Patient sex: F
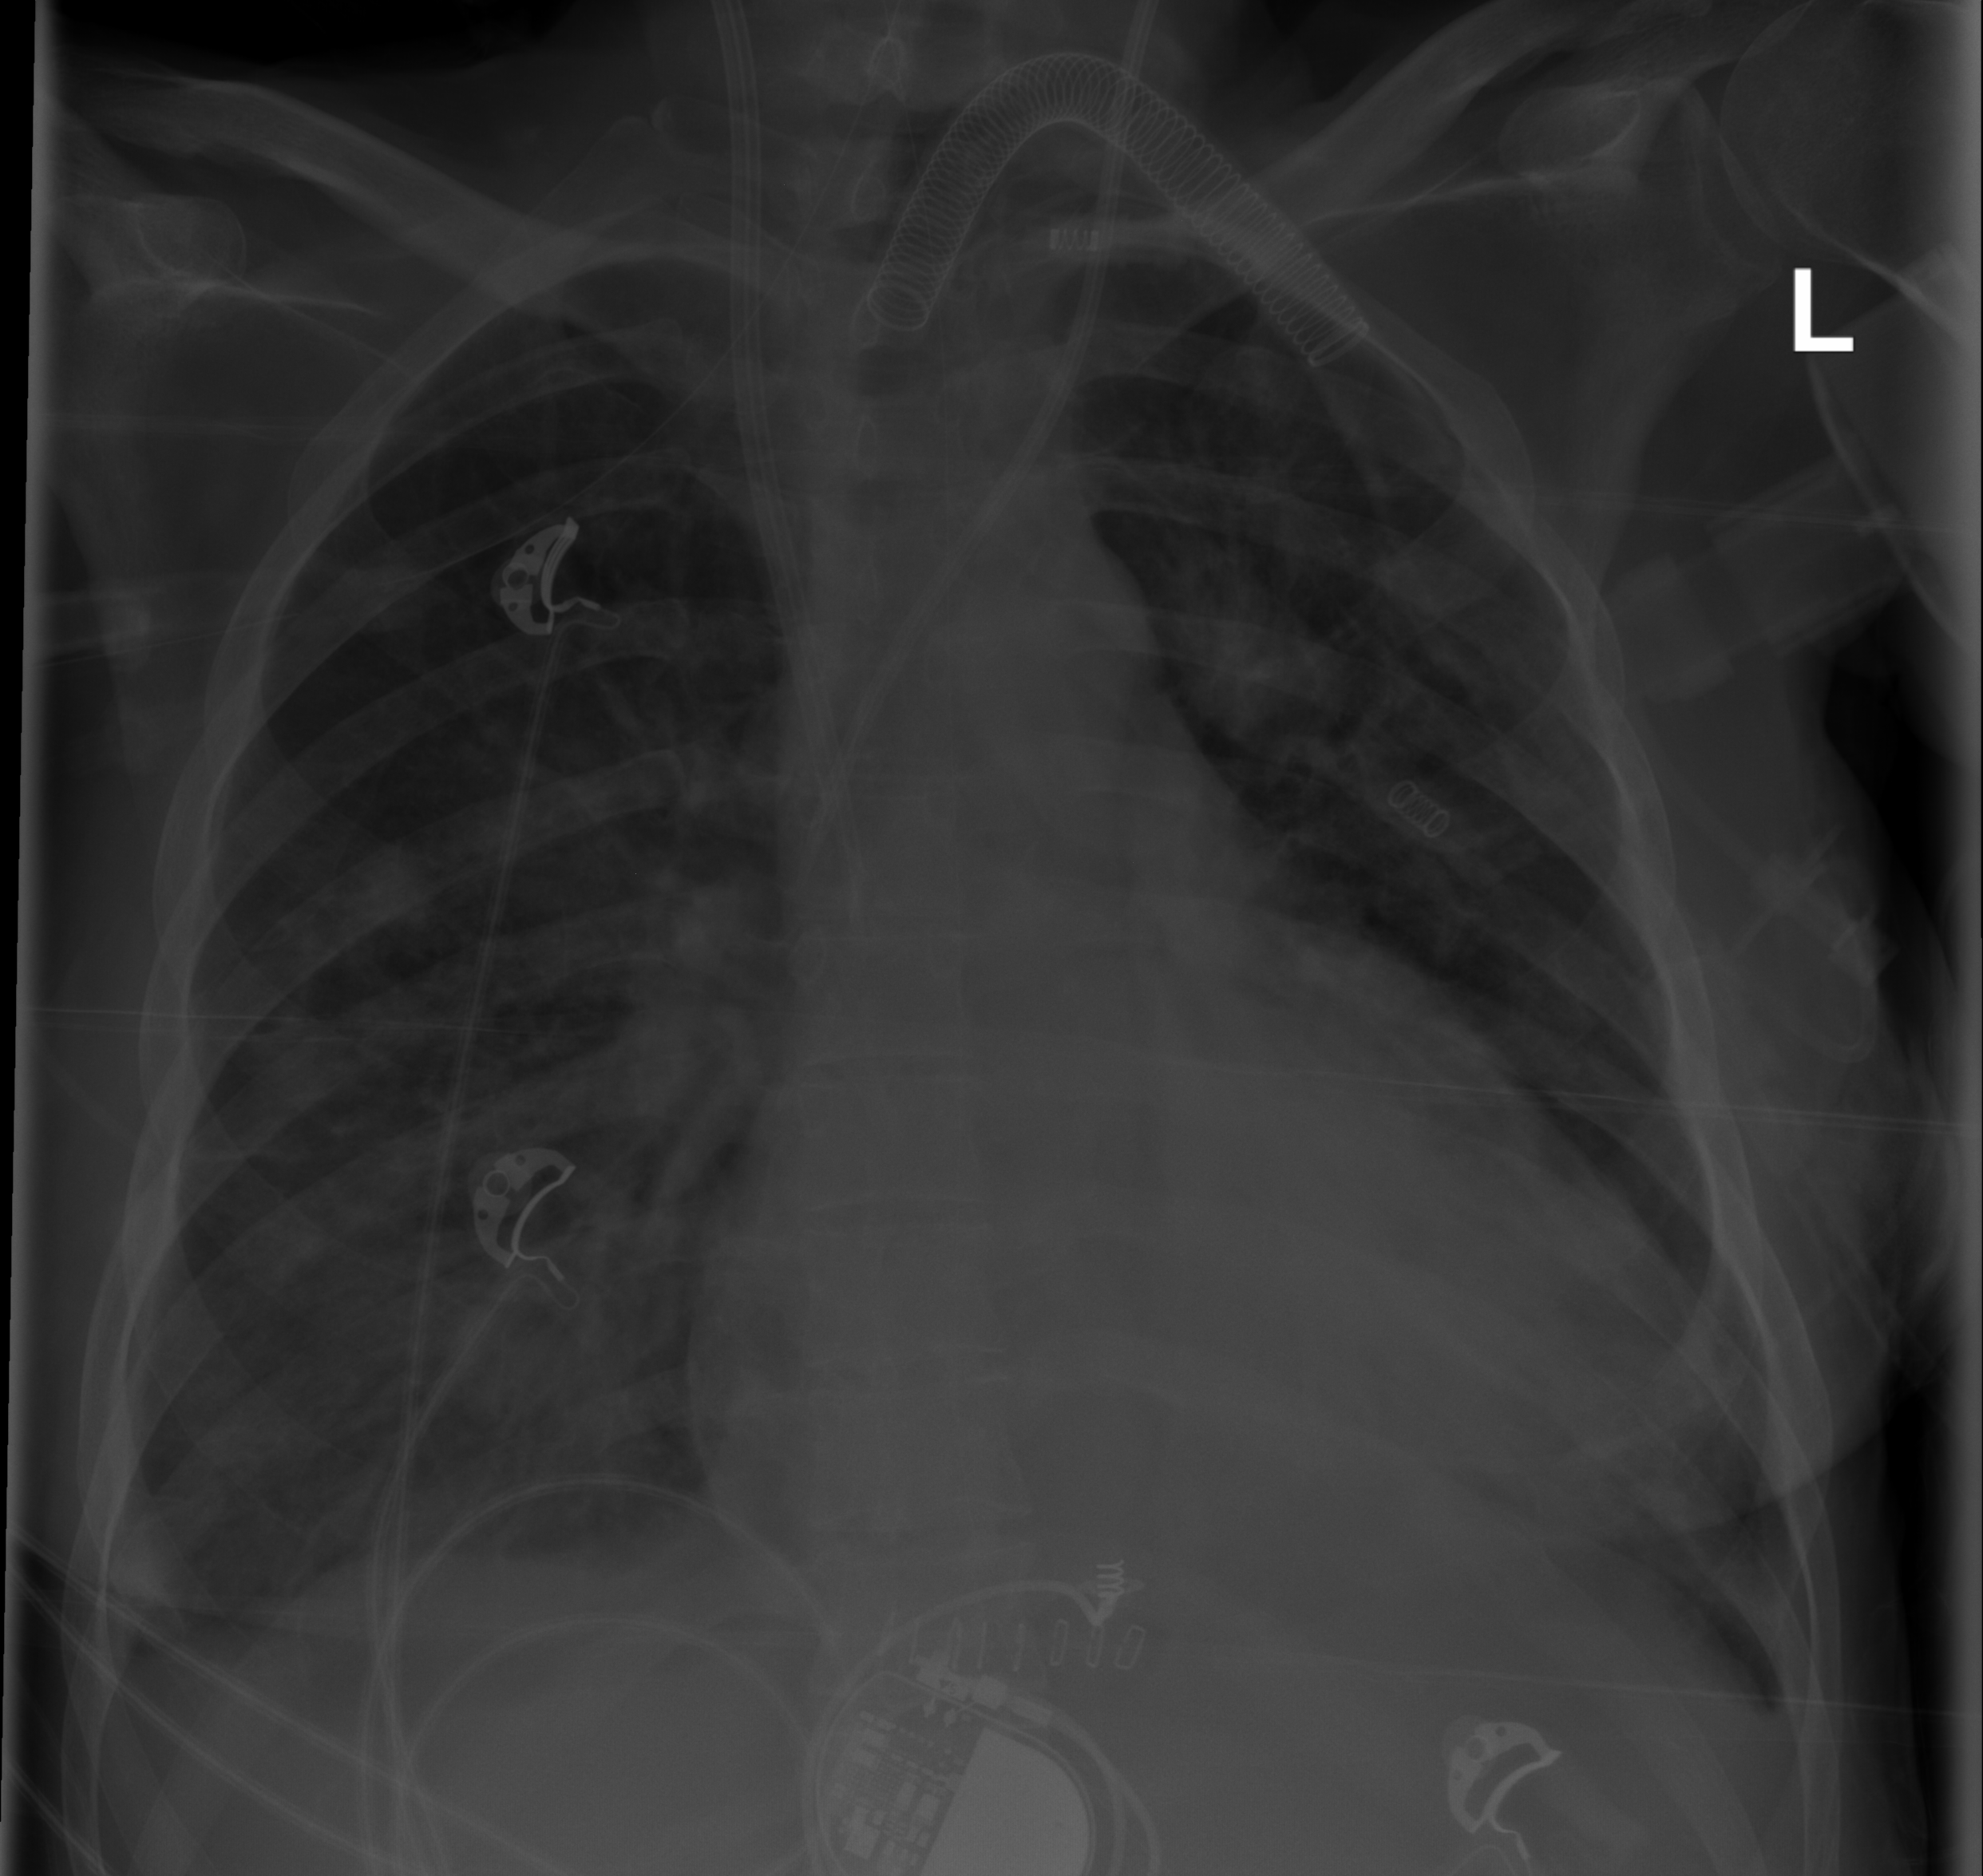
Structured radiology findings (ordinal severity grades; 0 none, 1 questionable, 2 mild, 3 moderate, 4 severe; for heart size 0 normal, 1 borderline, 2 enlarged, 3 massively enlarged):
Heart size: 2
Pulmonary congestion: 2
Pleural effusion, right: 2
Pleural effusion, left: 0
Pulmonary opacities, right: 2
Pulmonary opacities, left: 0
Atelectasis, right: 2
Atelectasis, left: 2